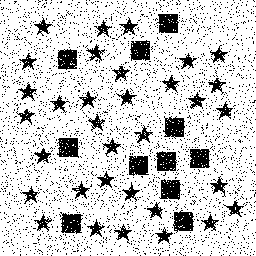
Squares: 11
Triangles: 0
Stars: 33
Total shapes: 44